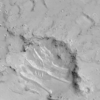
Label: not_dusty